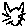
Label: cat